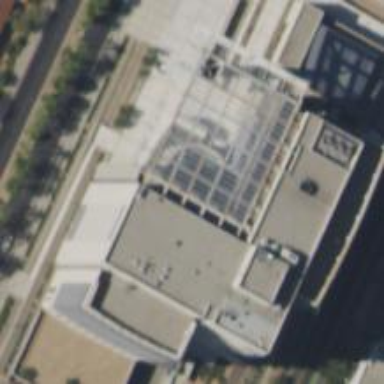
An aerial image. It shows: Building.